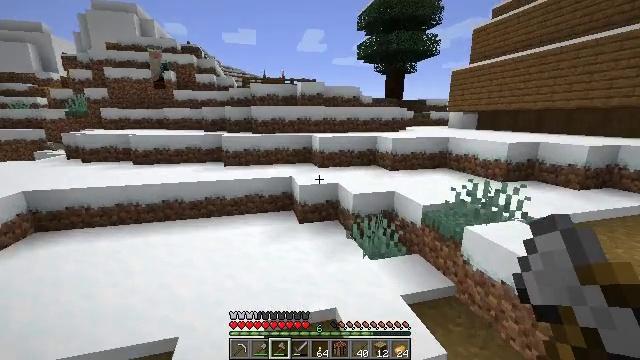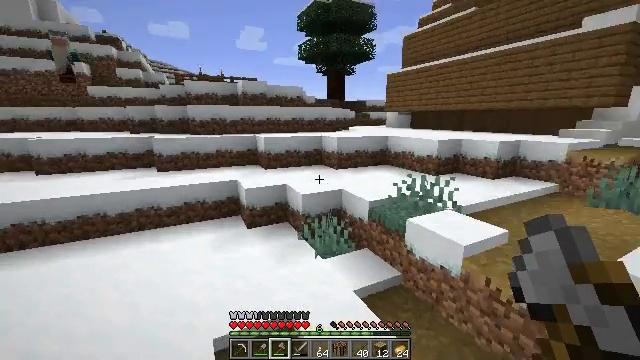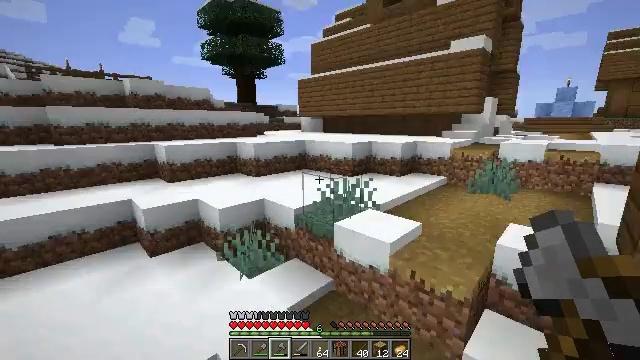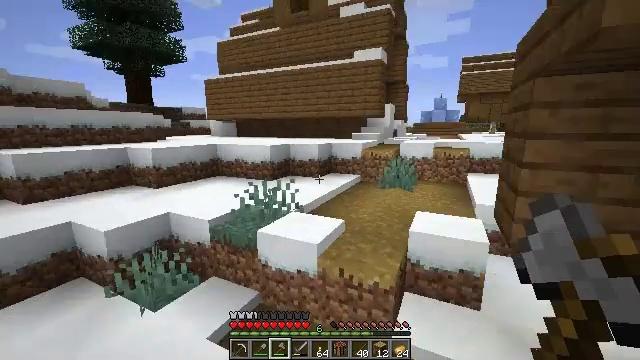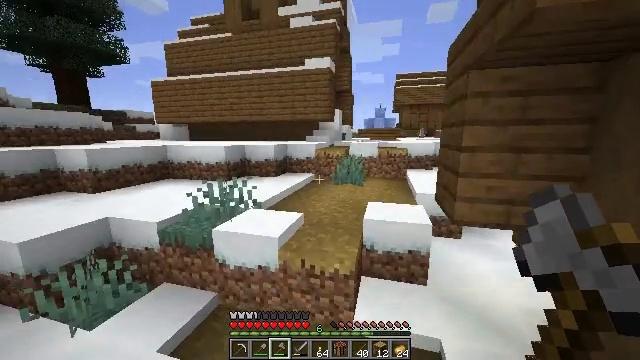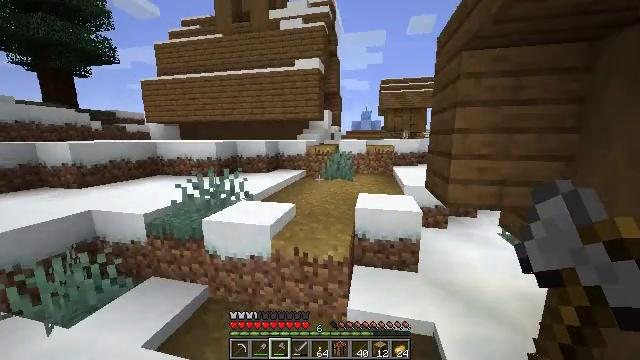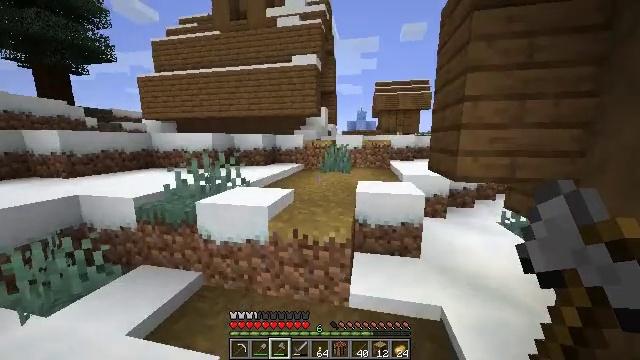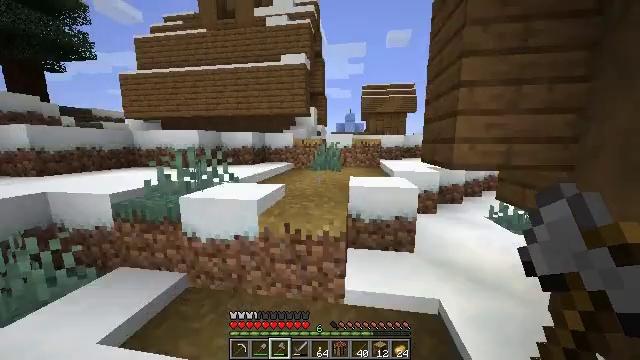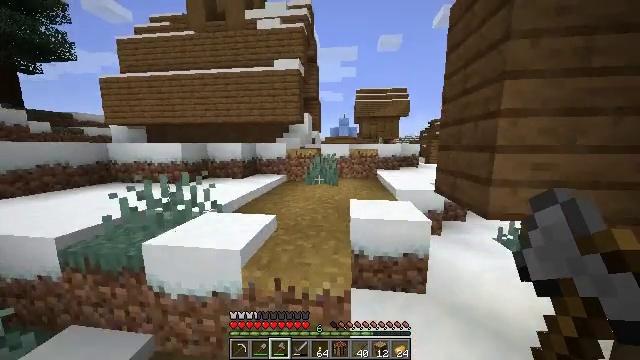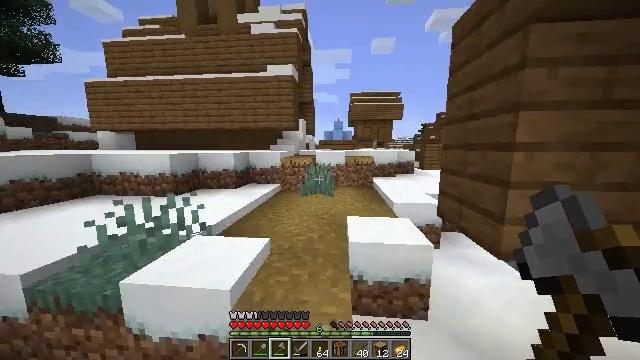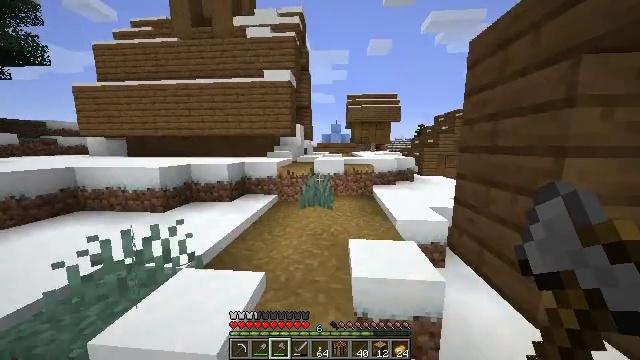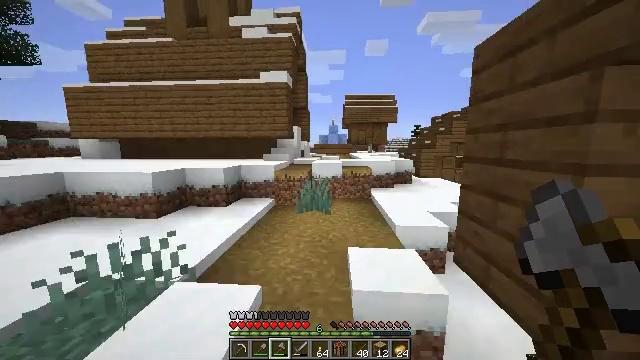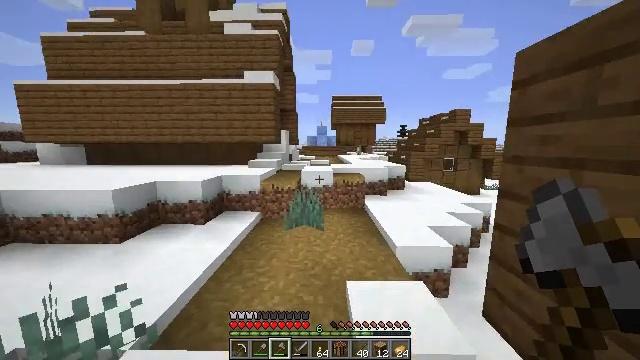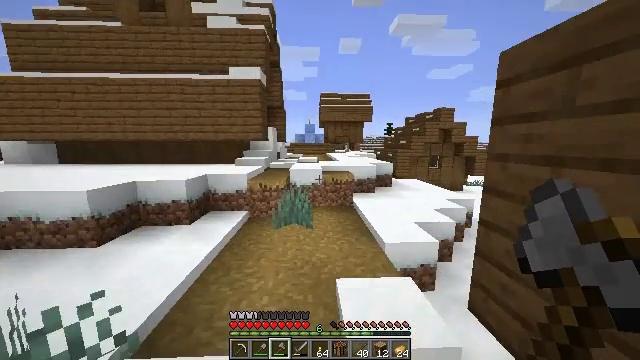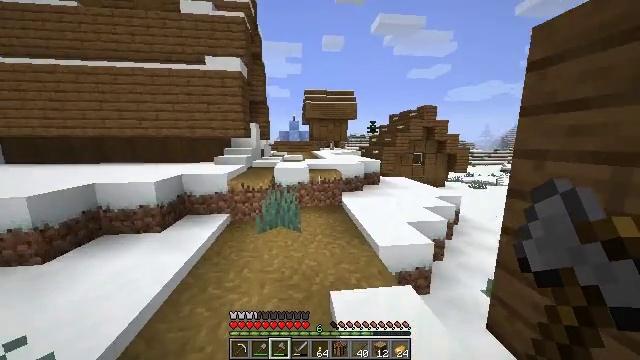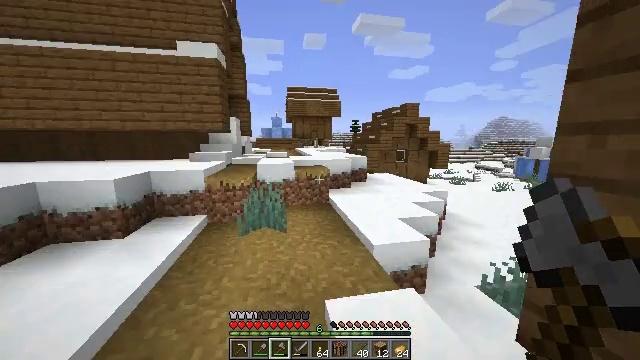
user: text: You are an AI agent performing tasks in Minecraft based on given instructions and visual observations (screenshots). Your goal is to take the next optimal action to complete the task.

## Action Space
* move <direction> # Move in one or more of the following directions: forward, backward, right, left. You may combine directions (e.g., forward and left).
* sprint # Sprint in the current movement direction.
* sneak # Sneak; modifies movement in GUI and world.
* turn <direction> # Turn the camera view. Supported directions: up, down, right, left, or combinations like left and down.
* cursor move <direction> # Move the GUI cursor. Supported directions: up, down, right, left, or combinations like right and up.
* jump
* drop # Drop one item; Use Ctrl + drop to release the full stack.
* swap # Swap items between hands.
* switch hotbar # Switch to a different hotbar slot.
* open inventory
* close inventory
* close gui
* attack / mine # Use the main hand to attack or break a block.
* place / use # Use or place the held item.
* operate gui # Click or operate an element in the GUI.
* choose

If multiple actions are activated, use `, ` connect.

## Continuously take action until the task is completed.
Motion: motion action
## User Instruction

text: Gather spruce leaves to collect foliage.
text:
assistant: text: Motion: move forward, turn right
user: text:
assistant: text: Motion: move forward, turn right
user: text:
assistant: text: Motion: move forward, sprint, turn right
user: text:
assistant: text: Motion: move forward, sprint, turn right
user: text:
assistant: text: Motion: move forward, sprint, turn right
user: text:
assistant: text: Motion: move forward, sprint, turn right
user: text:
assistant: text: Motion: move forward, sprint, turn right
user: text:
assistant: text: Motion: move forward, sprint, turn right, jump
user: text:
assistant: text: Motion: move forward, sprint, turn right, jump
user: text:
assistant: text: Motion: move forward, sprint, jump
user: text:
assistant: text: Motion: move forward, sprint, jump
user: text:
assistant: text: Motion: move forward, sprint, turn right, jump
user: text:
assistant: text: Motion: move forward, sprint, turn right
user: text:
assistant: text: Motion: move forward, sprint, turn right
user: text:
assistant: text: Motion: move forward, sprint, turn right
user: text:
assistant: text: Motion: move forward, sprint, turn right
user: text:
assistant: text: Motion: move forward, sprint, turn right
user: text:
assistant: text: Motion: move forward, sprint, turn right
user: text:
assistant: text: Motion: move forward, sprint, turn right
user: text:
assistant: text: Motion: move forward, sprint
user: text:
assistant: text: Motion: move forward, sprint
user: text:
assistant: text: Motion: move forward, sprint, turn right
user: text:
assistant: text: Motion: move forward, sprint, turn right
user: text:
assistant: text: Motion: move forward, sprint, turn right
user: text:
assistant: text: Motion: move forward, sprint, turn right
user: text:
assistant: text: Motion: move forward, sprint, turn right
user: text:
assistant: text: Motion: move forward, sprint
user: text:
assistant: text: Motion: move forward, sprint
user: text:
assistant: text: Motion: move forward, sprint
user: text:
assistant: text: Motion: move forward, sprint